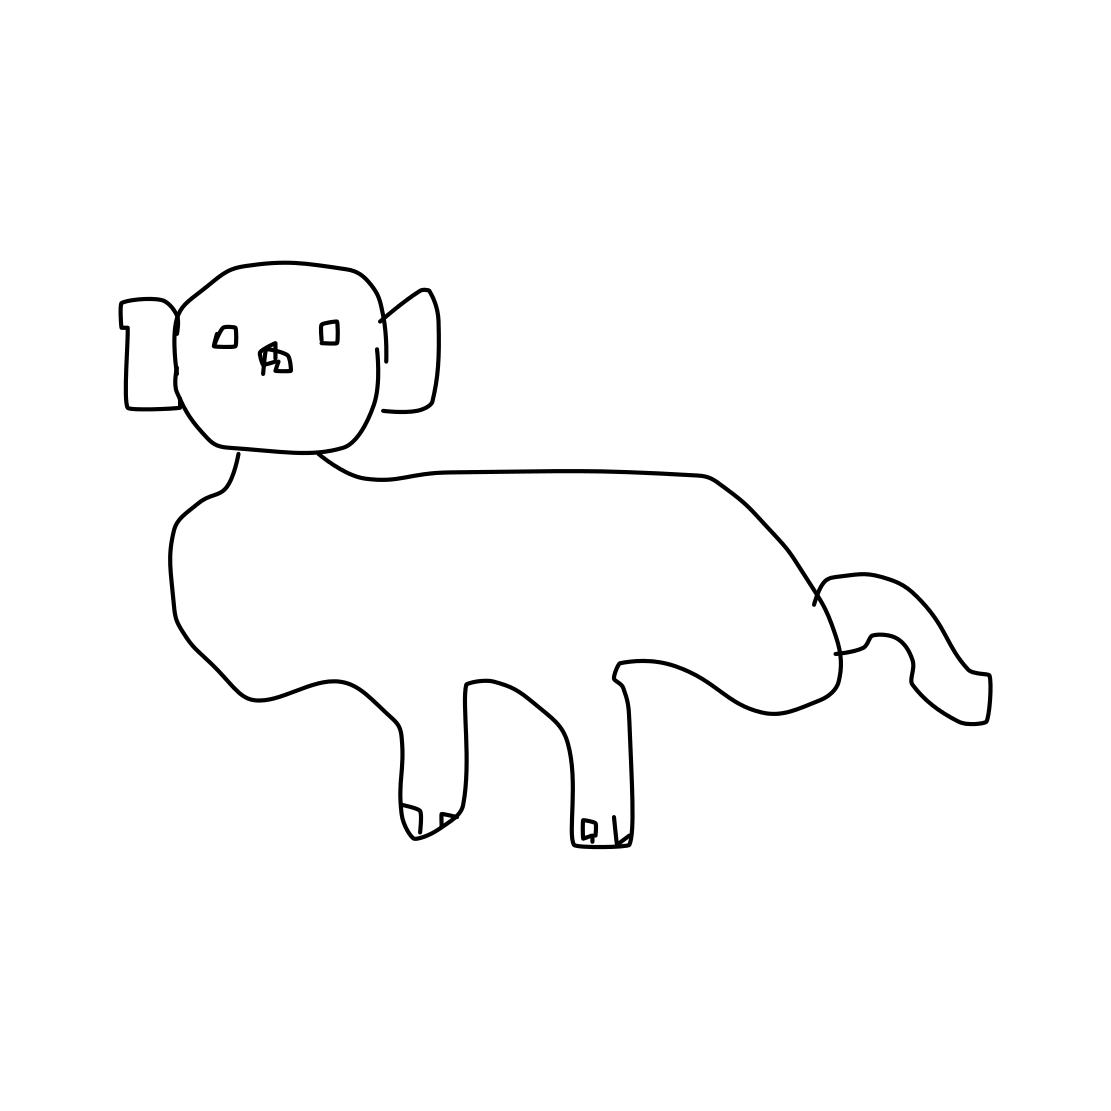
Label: dog